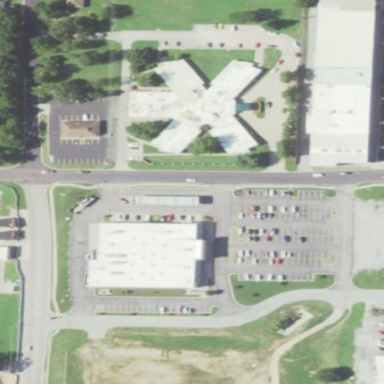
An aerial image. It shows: Retail area.